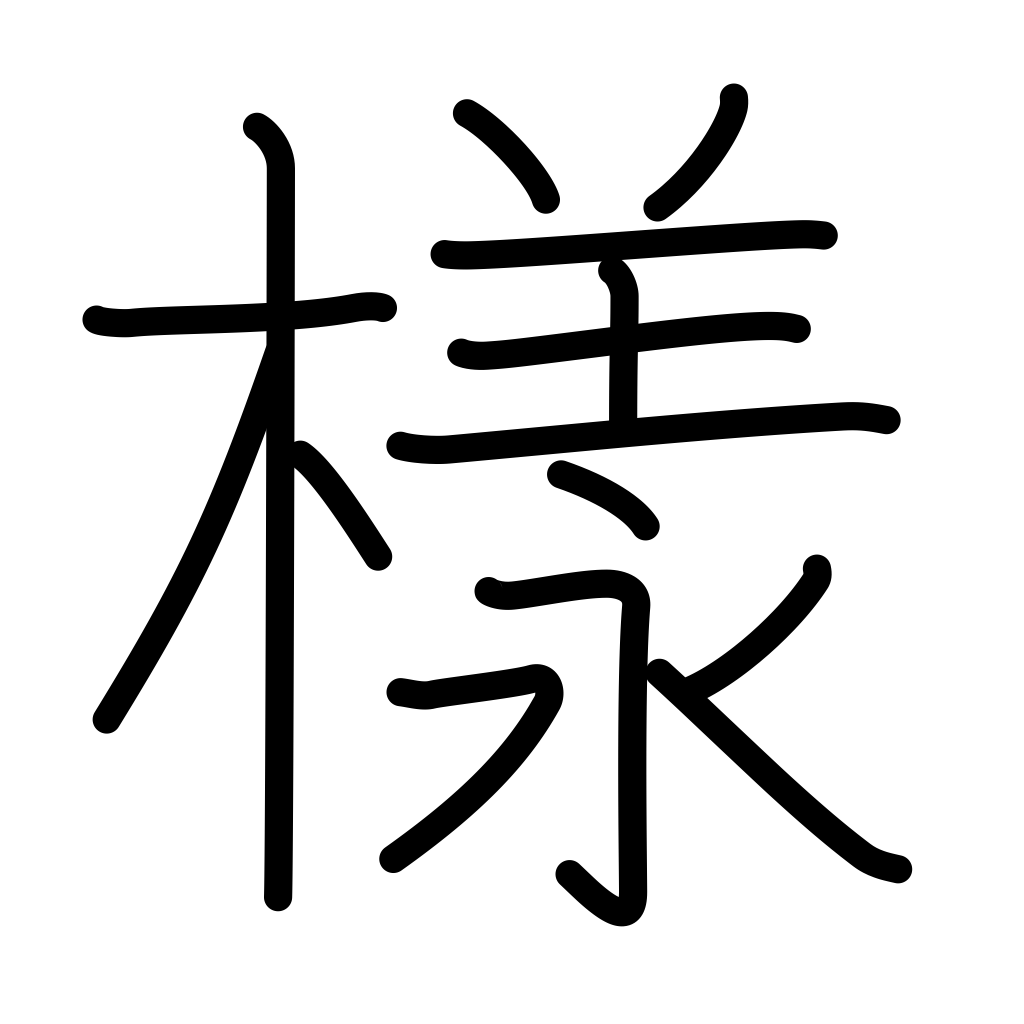
Meaning: Esq., way, manner, situation, polite suffix